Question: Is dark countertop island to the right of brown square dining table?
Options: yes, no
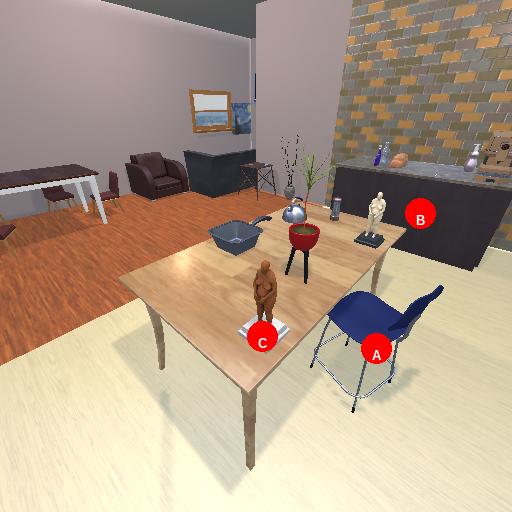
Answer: yes